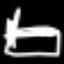
Label: bed